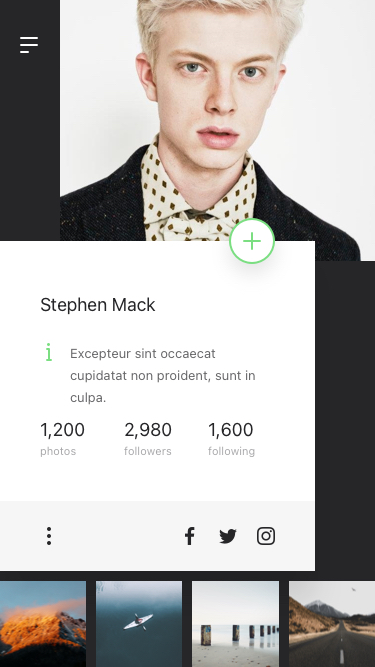
Text in this UI design:
Stephen Mack
Excepteur sint occaecat cupidatat non proident, sunt in culpa.
2,980
1,200
followers
photos
1,600
following